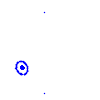
Particle: kaon